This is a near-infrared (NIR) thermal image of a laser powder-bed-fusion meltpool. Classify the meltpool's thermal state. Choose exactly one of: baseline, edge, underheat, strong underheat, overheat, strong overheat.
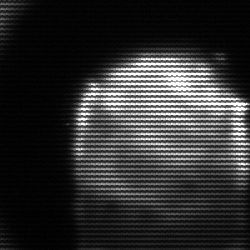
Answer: edge